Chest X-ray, PA view. Patient: 78 years old, sex F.
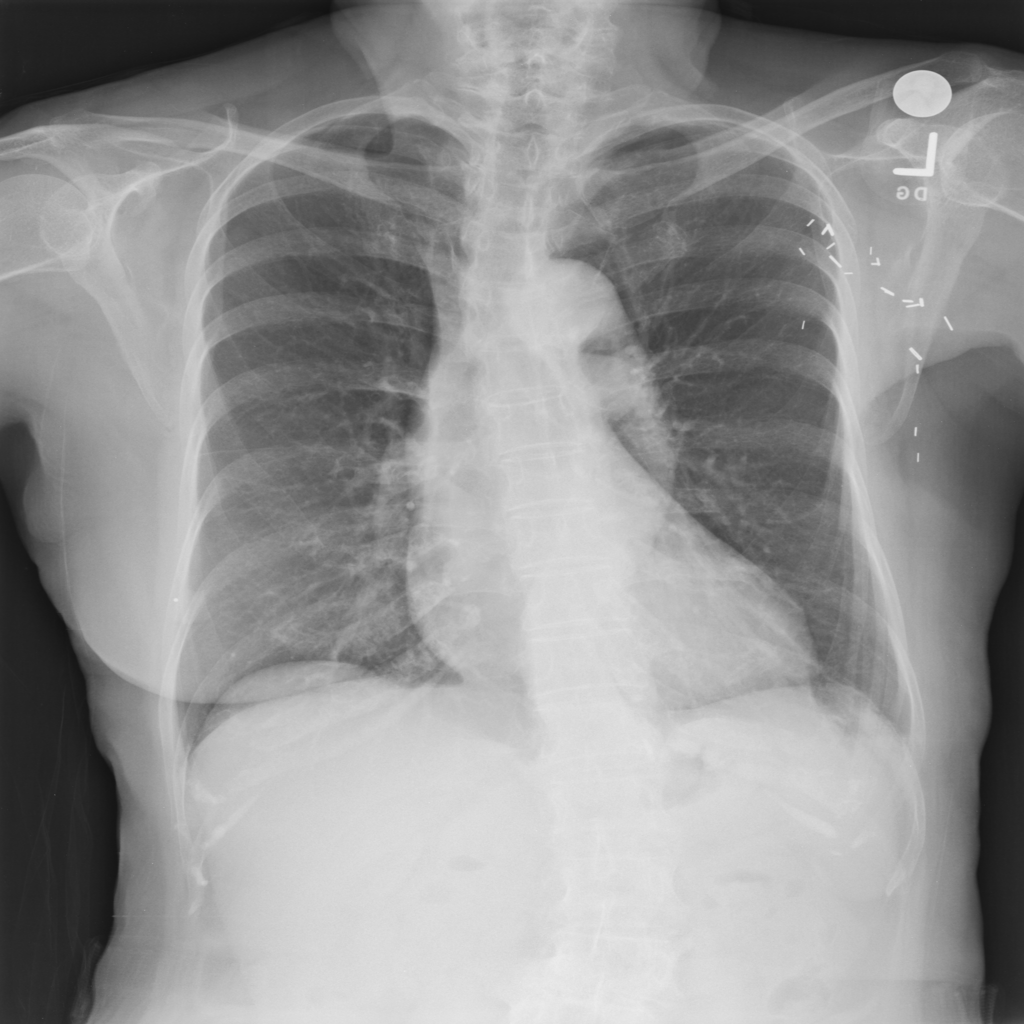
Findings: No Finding